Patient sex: F
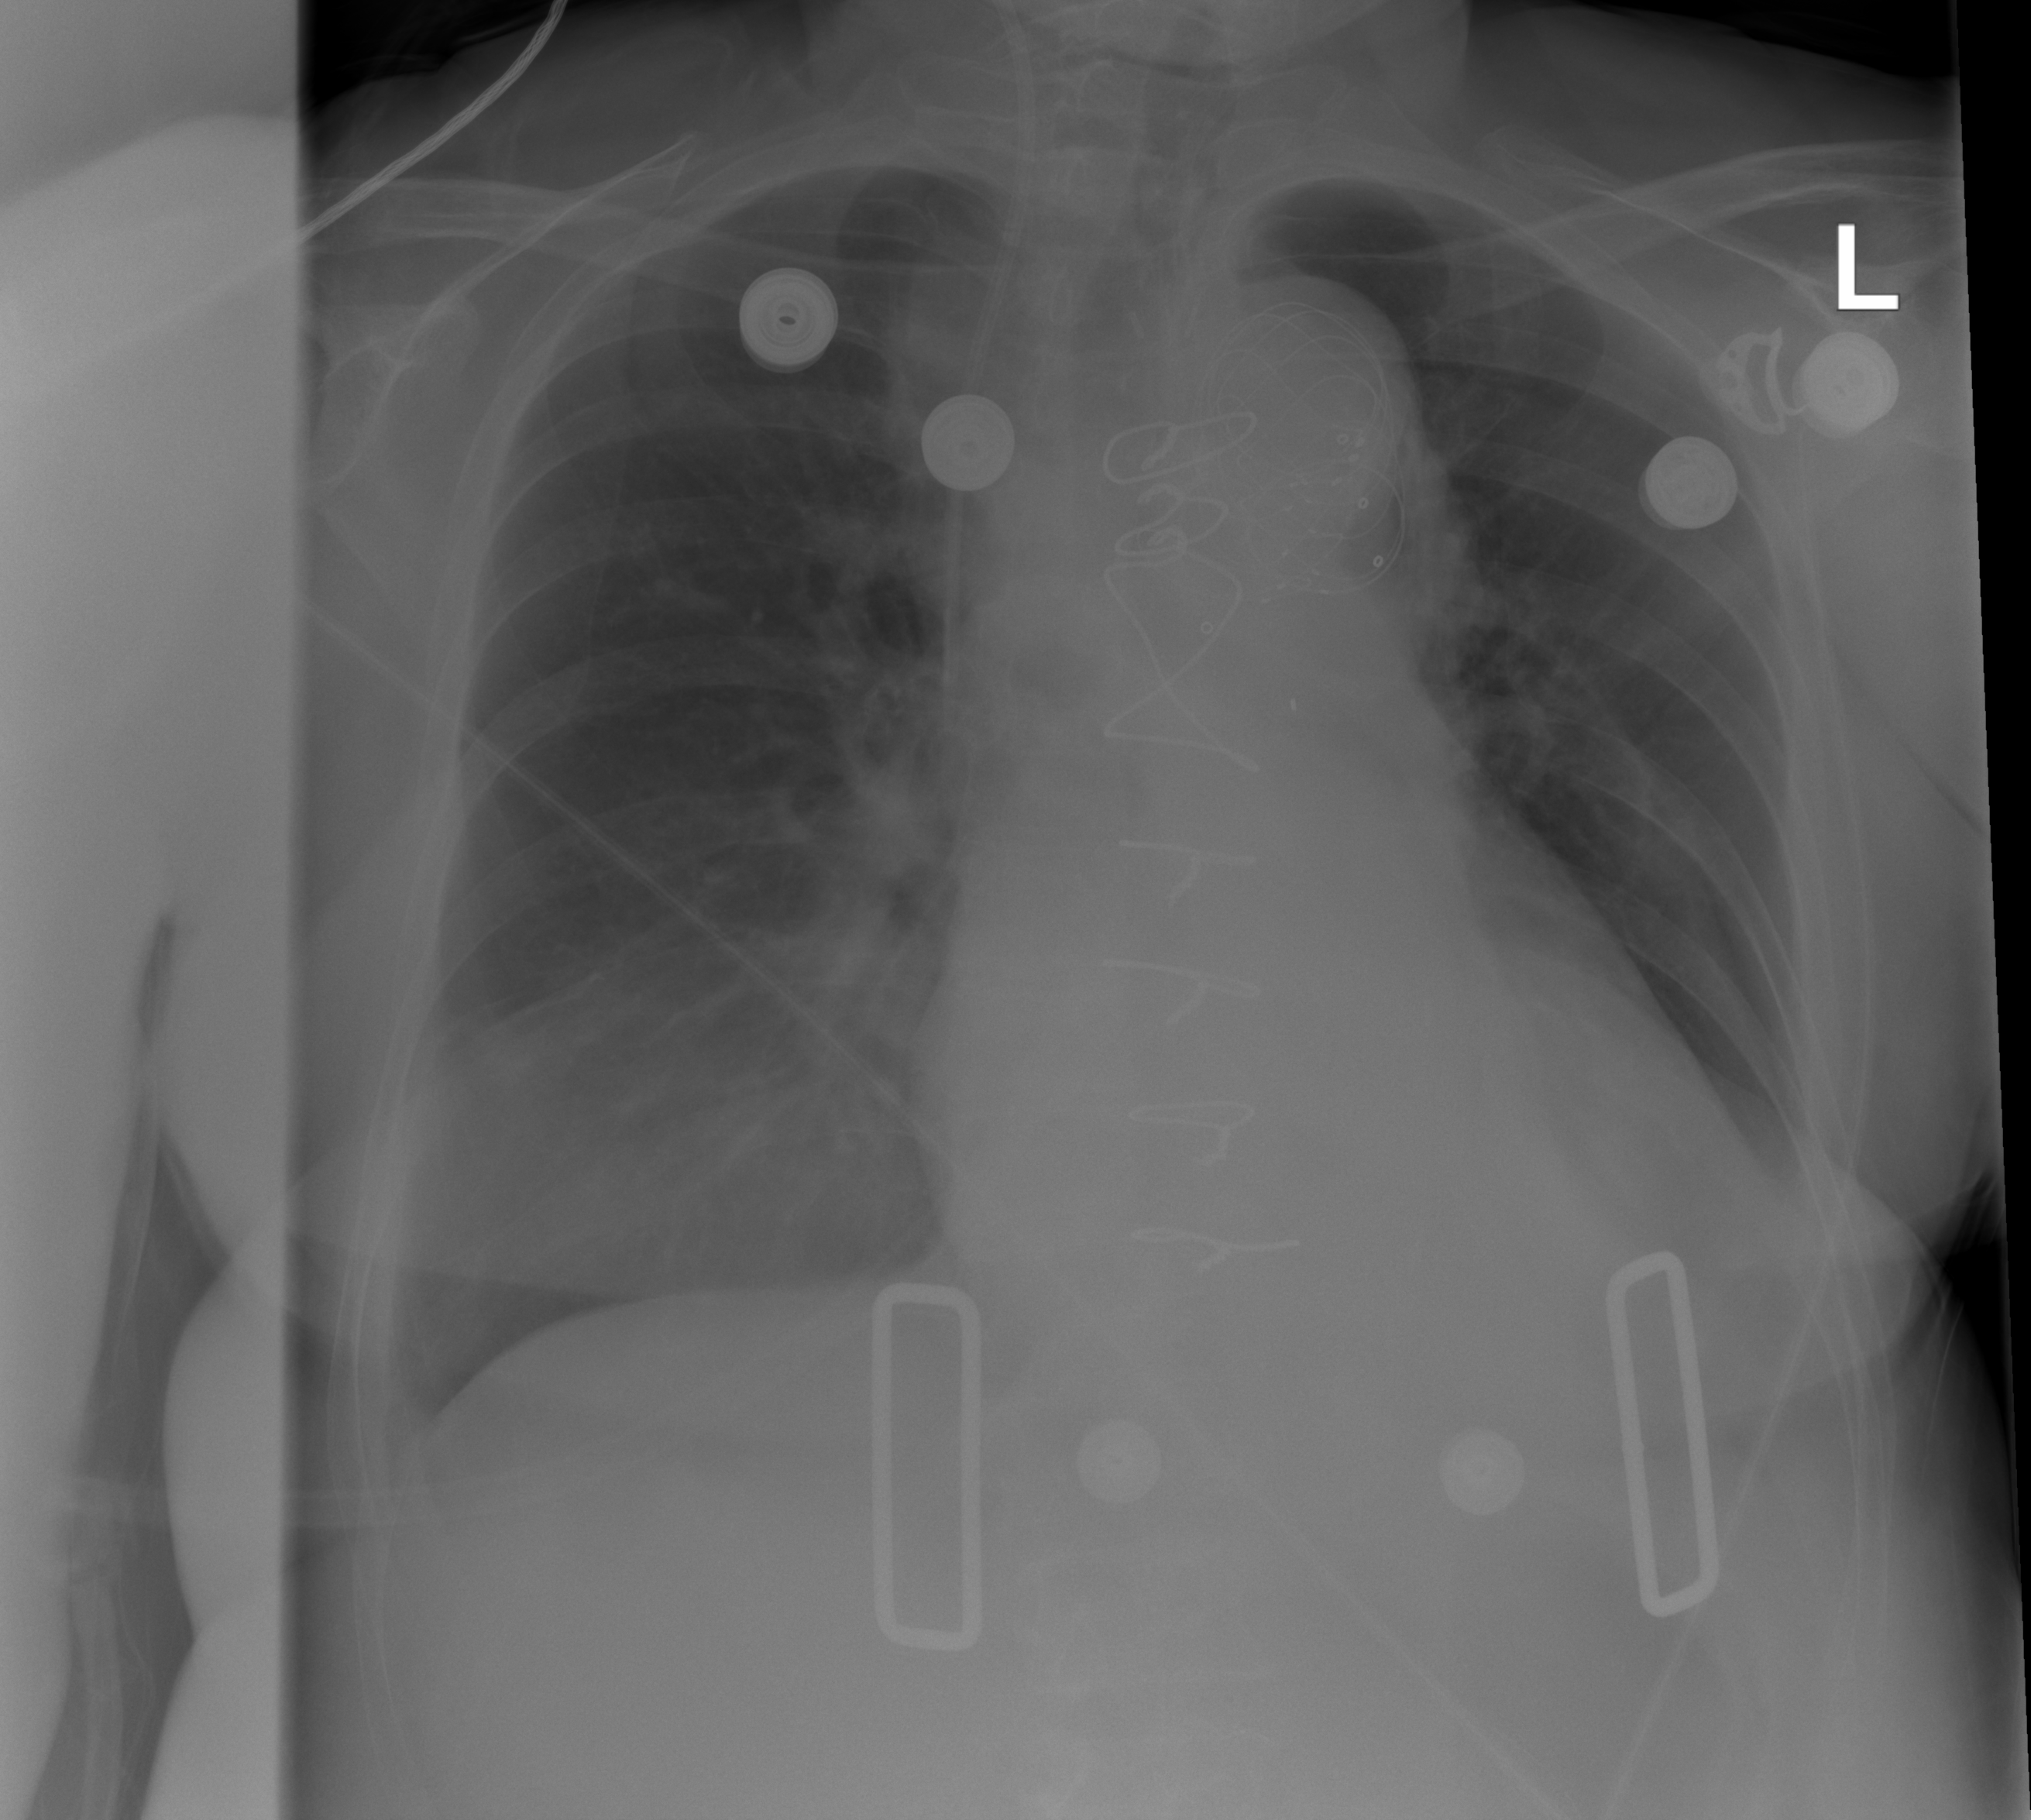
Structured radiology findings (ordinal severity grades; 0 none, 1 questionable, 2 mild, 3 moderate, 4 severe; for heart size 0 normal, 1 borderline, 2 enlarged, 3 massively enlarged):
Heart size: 1
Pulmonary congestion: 0
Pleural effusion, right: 2
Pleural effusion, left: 2
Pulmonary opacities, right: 0
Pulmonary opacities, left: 0
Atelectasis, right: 2
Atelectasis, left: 2